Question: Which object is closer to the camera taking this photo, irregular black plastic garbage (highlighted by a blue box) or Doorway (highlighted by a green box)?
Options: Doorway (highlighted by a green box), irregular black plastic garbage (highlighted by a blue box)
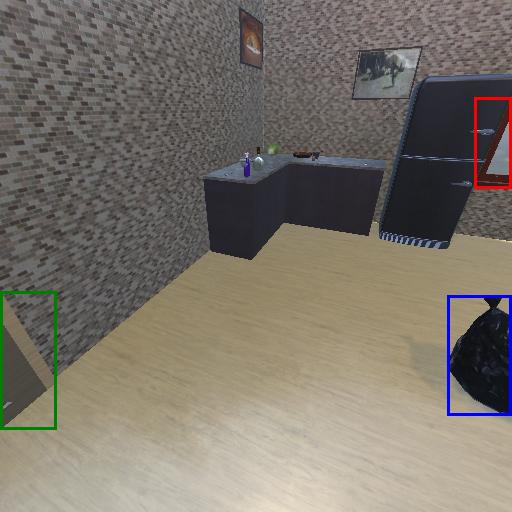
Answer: Doorway (highlighted by a green box)